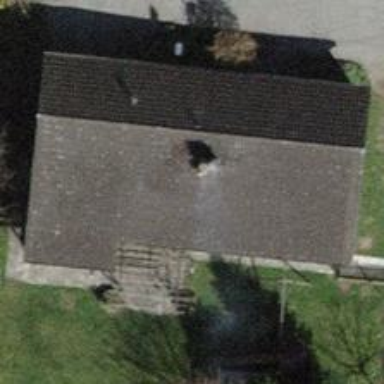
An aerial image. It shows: Detached building with gabled roof.